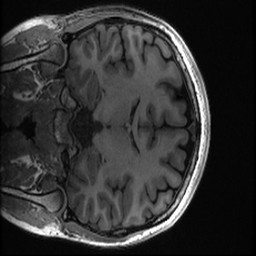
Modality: T1w
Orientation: coronal